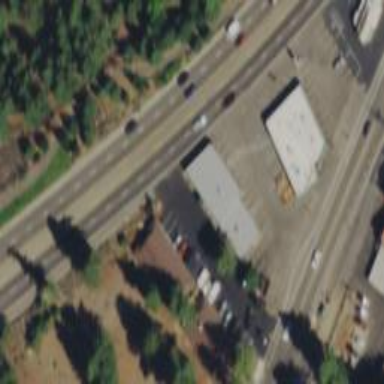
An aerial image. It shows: Parking area with asphalt surface.